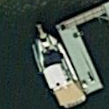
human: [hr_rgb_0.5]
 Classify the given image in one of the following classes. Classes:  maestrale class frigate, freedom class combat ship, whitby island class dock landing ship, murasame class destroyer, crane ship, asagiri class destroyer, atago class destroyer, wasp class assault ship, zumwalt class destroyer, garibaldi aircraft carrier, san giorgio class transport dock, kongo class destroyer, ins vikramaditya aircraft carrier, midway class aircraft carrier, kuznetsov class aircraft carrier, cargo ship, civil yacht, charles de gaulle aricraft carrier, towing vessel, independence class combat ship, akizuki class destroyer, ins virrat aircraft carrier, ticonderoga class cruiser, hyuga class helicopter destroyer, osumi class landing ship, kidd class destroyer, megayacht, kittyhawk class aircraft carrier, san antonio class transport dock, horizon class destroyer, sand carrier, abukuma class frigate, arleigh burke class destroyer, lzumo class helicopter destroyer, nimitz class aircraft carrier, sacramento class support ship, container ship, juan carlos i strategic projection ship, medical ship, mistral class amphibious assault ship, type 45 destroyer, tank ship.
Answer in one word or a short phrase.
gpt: Civil yacht